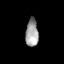
Tissue: prostate
Cell type: T cells
Senescence score: 0.3199
Nuclear area (px): 344
Mean DAPI intensity: 159.456